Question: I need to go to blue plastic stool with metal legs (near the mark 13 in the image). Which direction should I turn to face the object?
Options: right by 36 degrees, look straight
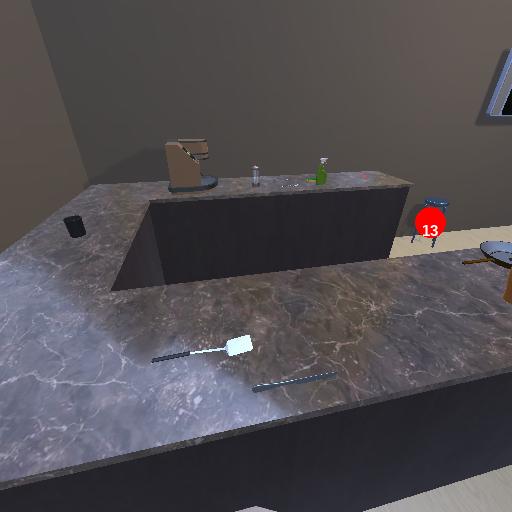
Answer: right by 36 degrees